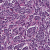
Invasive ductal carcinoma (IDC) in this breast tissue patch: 1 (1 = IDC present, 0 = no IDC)